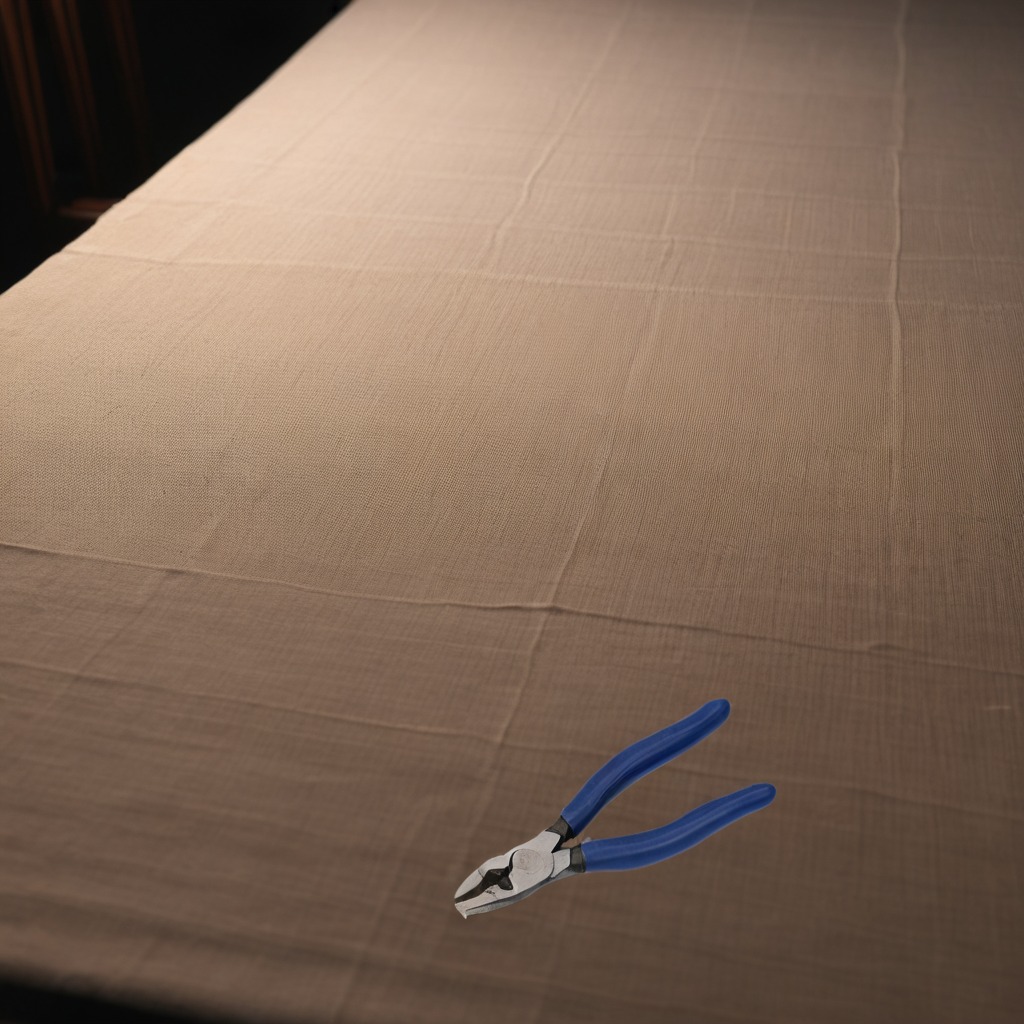
A plier lying on the wooden table